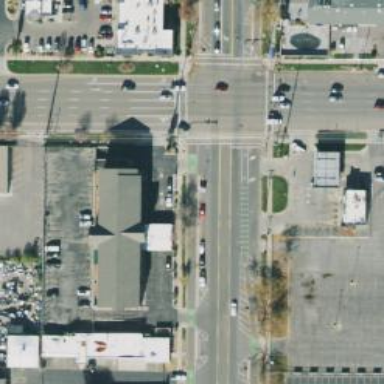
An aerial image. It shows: Crossing with marked lines on the road.